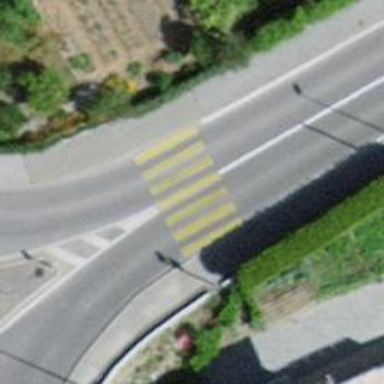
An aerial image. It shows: Uncontrolled crossing on the road.